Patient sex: M
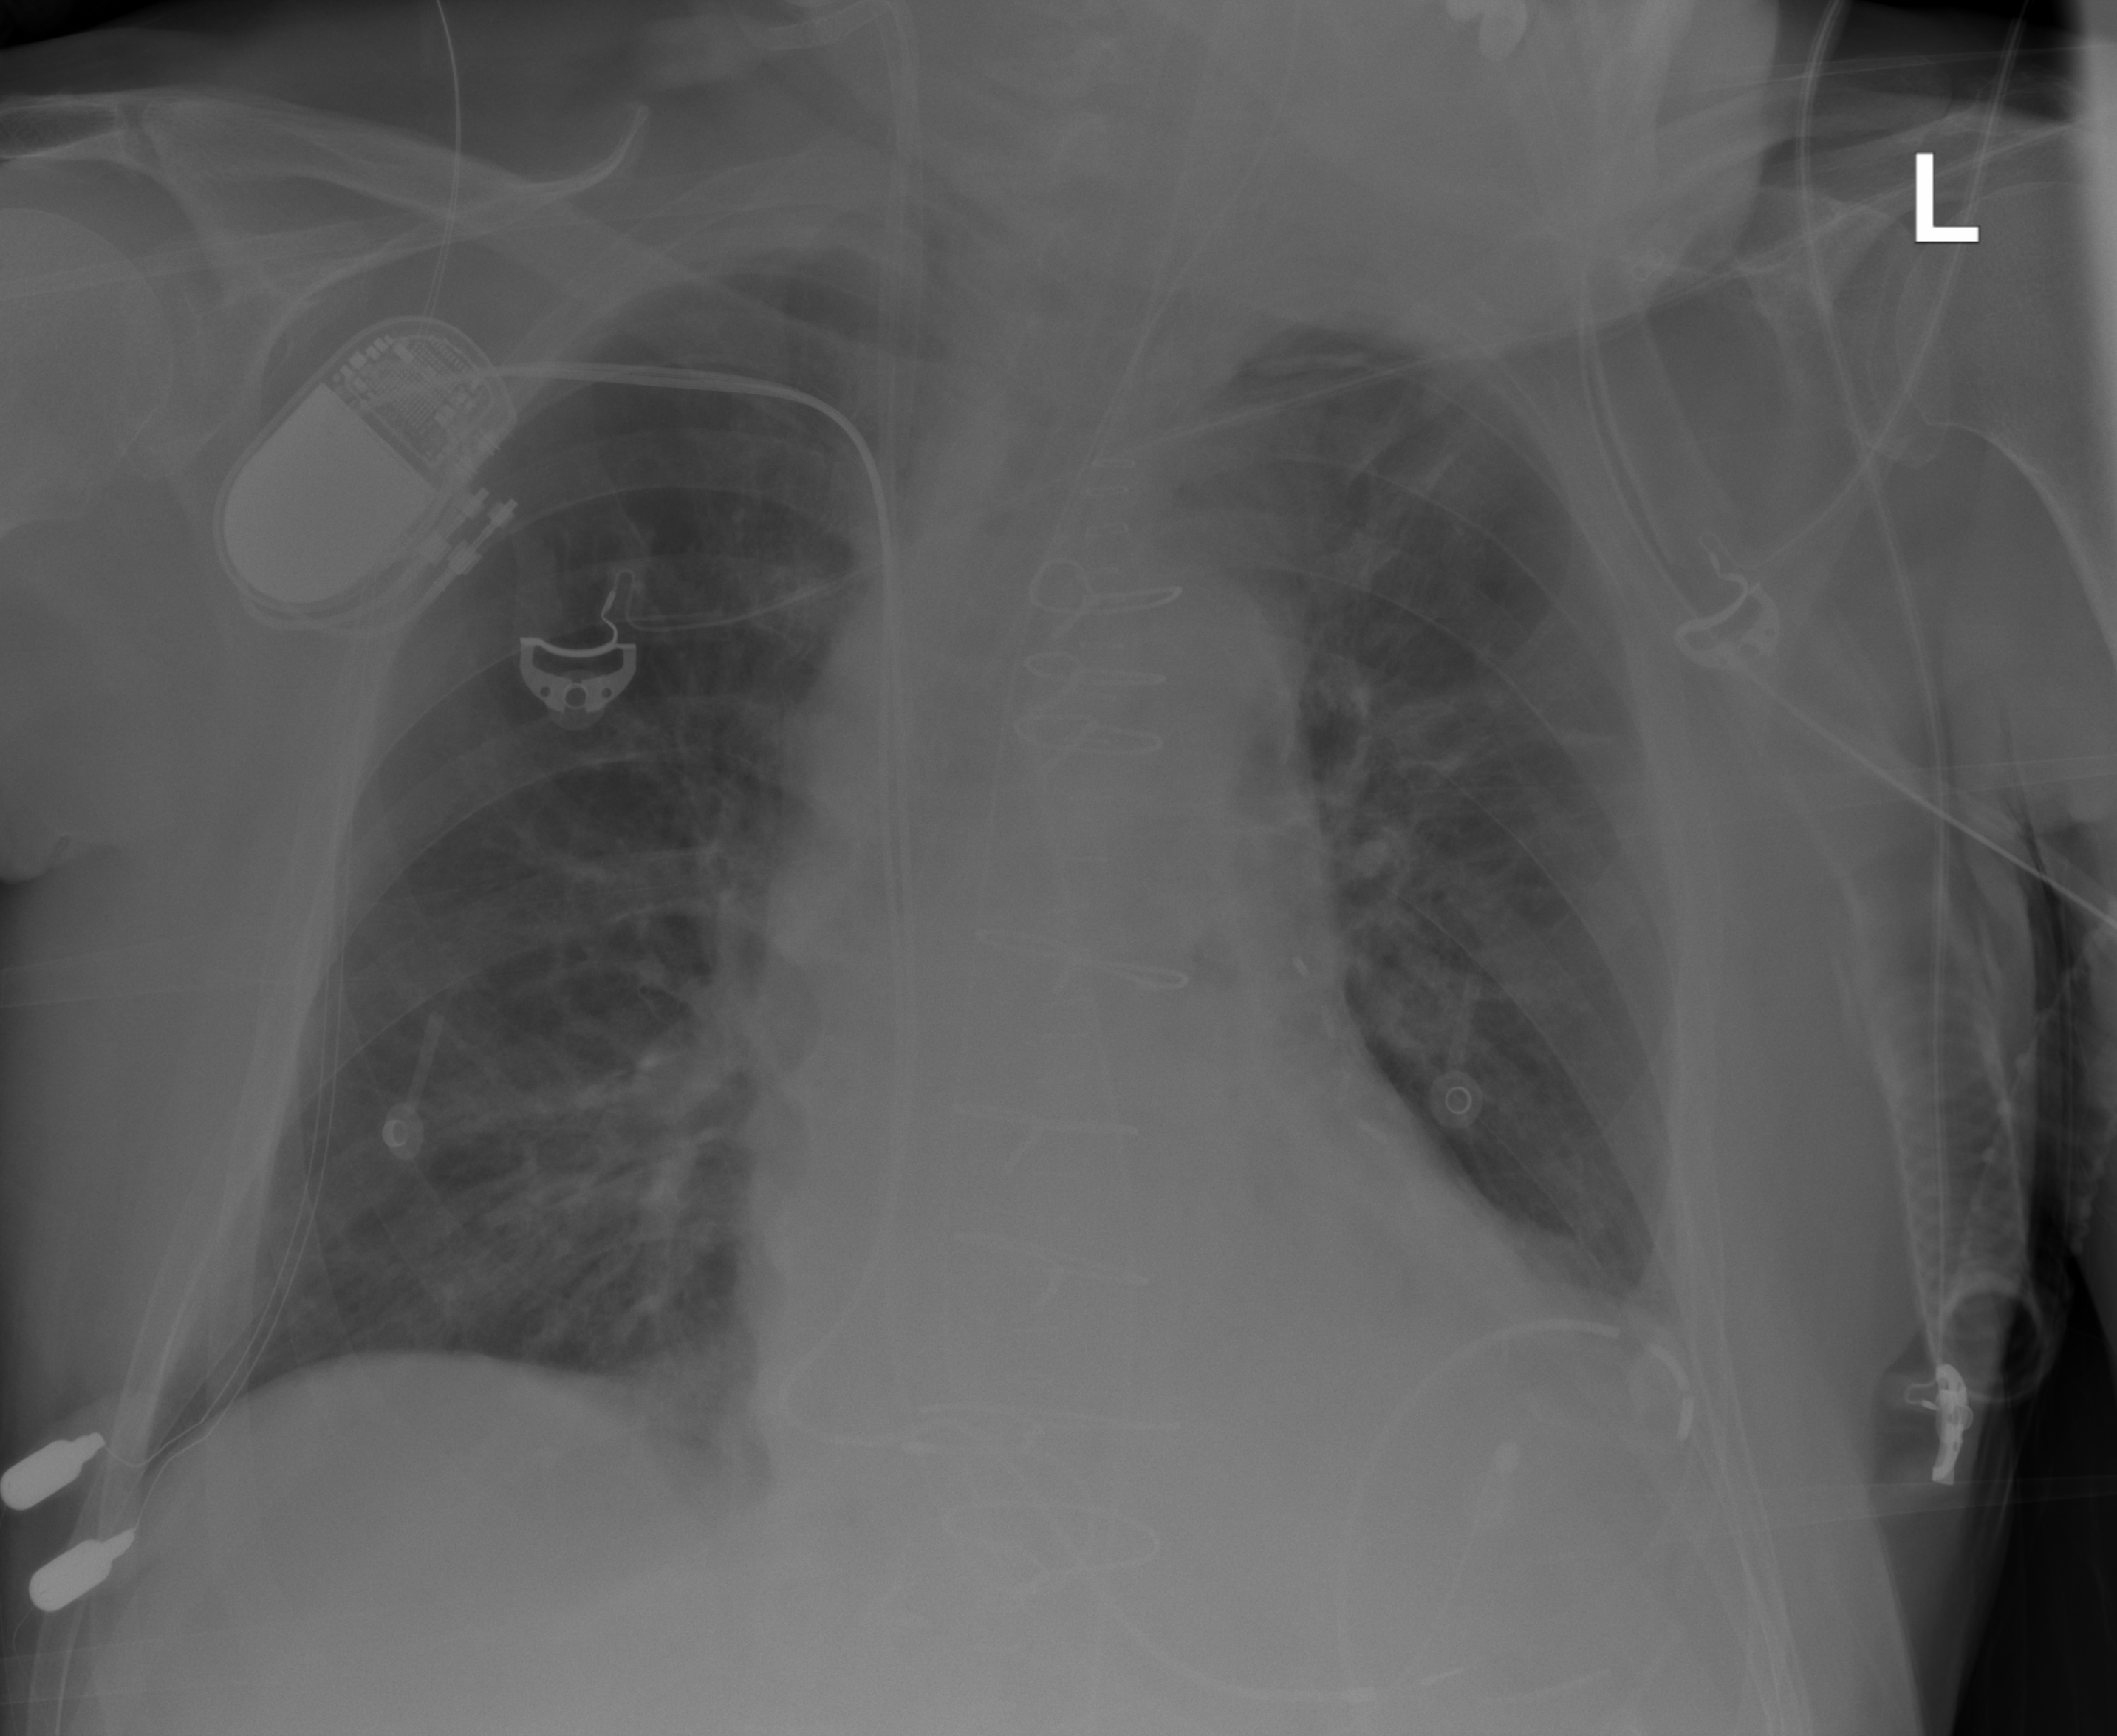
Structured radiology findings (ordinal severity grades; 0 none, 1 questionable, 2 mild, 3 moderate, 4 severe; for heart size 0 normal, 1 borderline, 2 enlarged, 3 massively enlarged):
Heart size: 2
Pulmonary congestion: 1
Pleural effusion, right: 0
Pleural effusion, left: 2
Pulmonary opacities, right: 0
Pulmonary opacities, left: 0
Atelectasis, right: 0
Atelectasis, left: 2